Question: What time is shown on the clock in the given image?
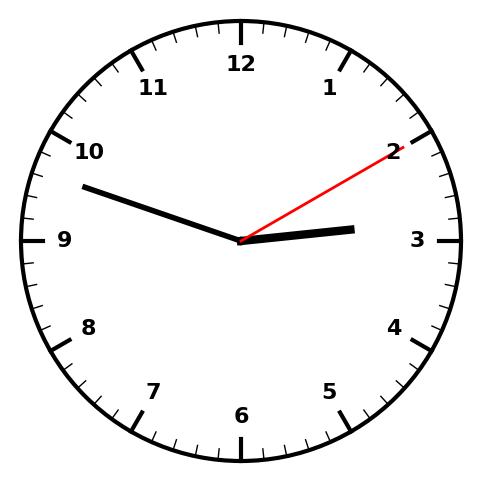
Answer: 02:48:10